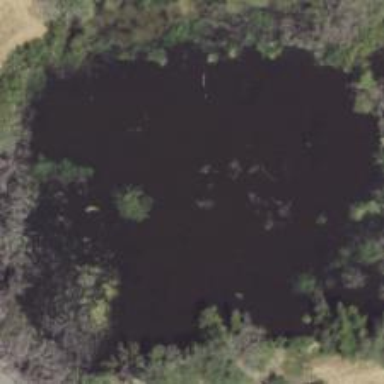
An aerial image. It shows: Pond surrounded by natural water.